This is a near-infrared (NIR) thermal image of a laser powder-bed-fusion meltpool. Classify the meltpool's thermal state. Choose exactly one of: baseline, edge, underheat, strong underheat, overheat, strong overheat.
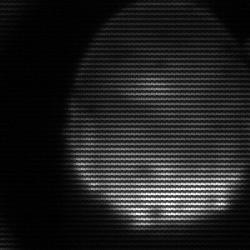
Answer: edge